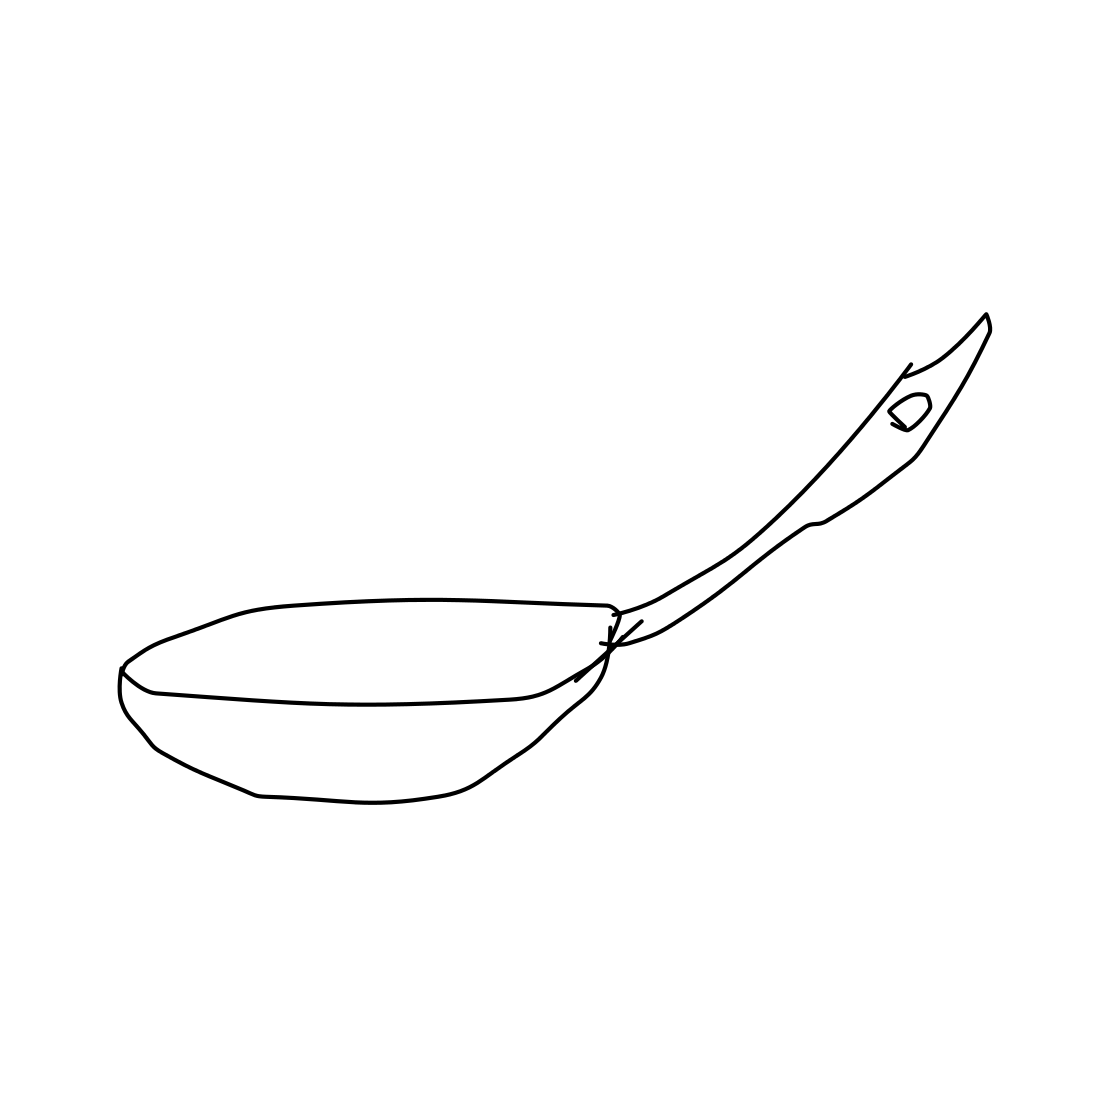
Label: frying-pan